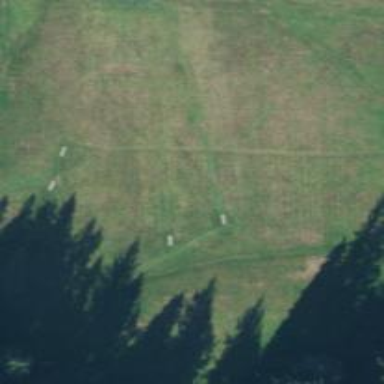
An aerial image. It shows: Disc golf tee.